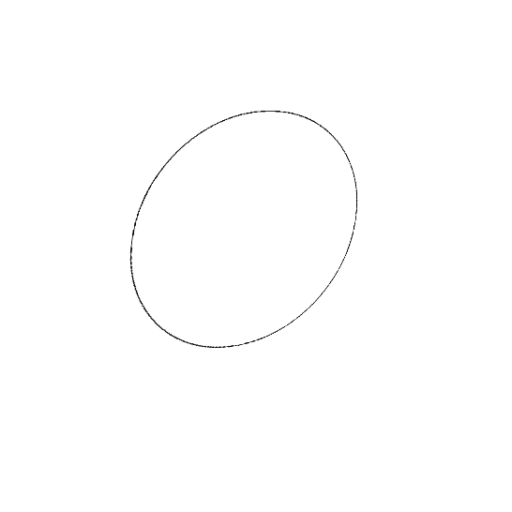
Crossing number: 0